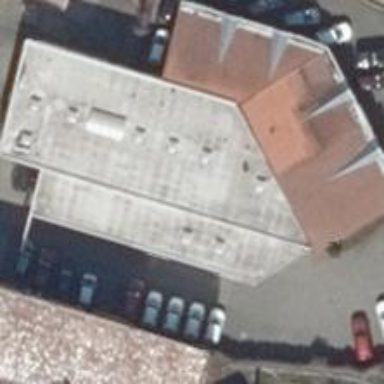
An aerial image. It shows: Car shop.